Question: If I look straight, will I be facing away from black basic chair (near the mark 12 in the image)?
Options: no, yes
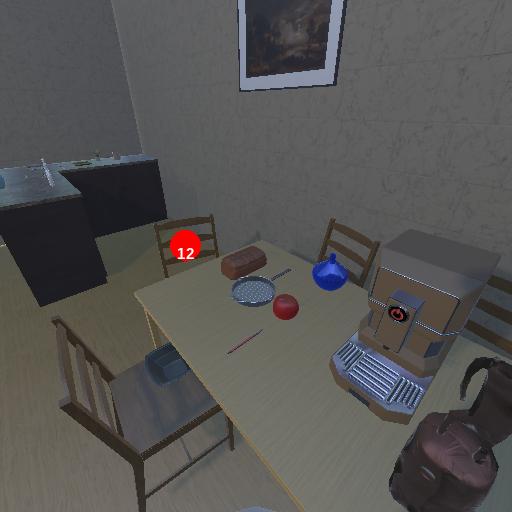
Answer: no